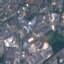
Label: Industrial